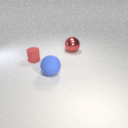
large blue rubber sphere to the right of small red rubber cylinder